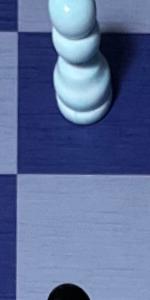
Label: Empty